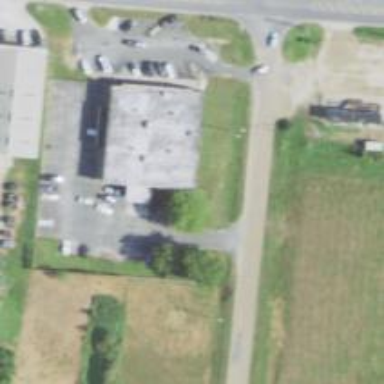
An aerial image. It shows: Post office.